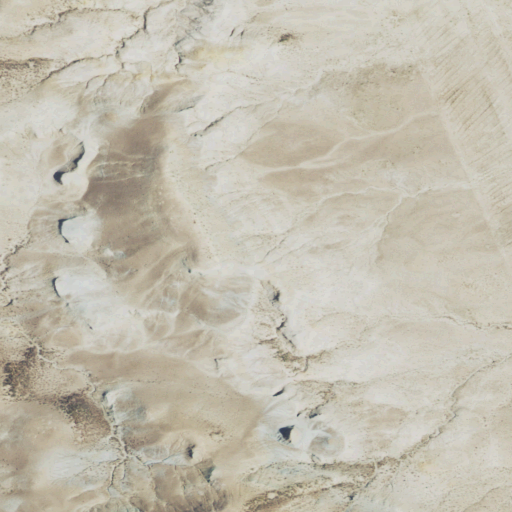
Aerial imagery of mountain in Wyoming named Whiskey Buttes containing barren land and shrub